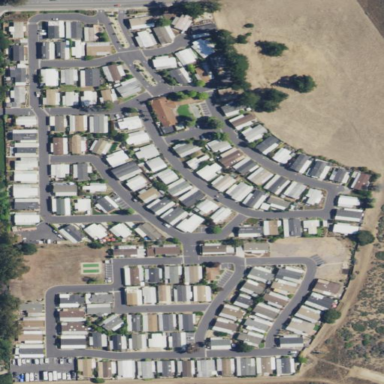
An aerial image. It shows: Residential area known as trailer park or mobile home park.